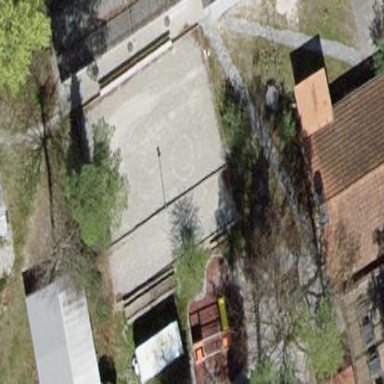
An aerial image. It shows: Boules pitch in the leisure land area.